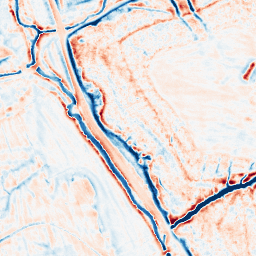
Category: edge_preserving
Decomposition family: bilateral
Decomposition parameters: d: 15
sigma_color: 75
sigma_space: 150
Upsampling method: quadratic
Upsampling parameters: scale: 2
Upsampling scale: 2